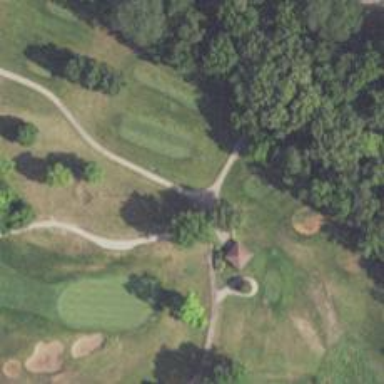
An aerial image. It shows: Path for both road and golf.